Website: ulta-beauty
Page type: store-pickup
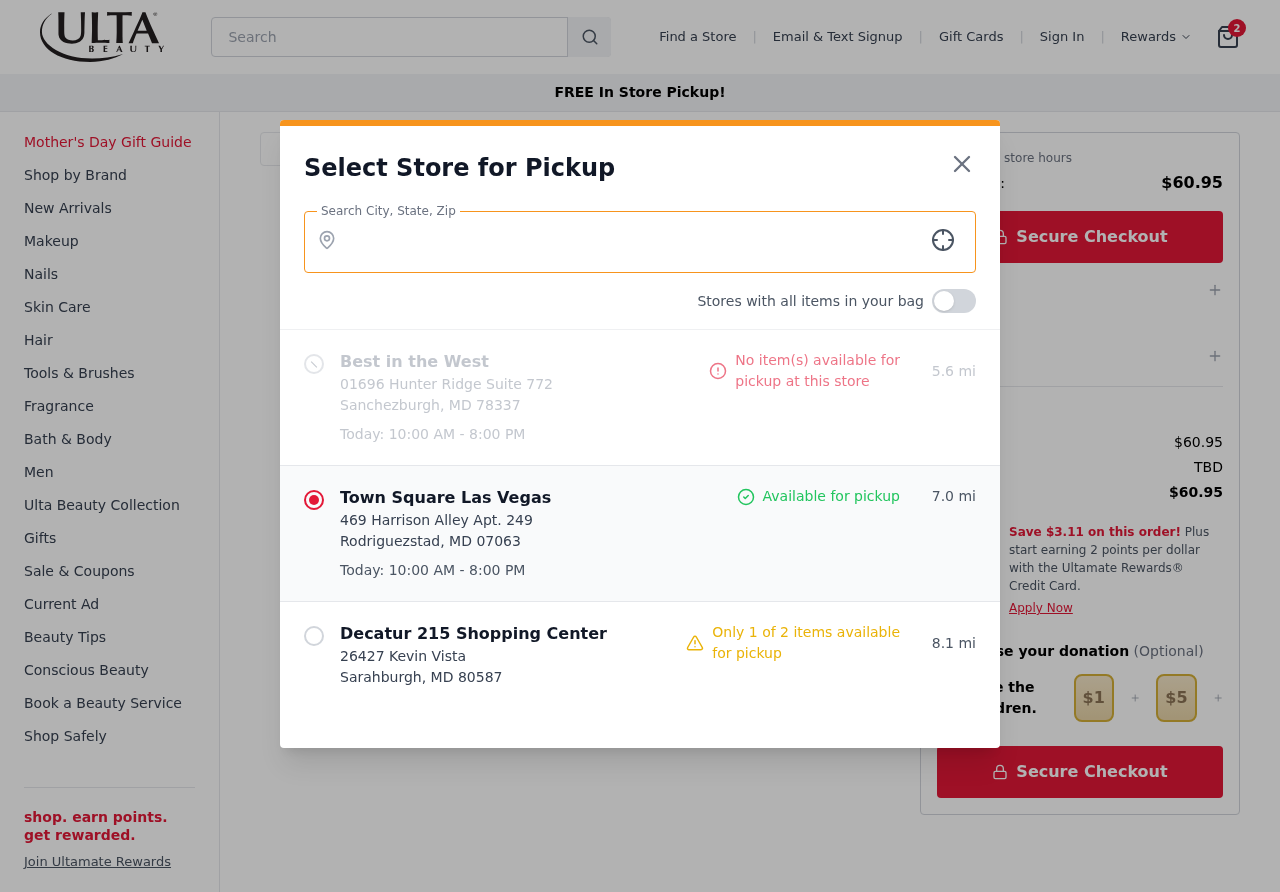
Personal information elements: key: PII_CITY
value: North Jessica
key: PII_LOCATION1_CITY_STATE_ZIP
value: Sanchezburgh, MD 78337
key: PII_LOCATION1_NAME
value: Best in the West
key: PII_LOCATION1_STREET
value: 01696 Hunter Ridge Suite 772
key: PII_LOCATION2_CITY_STATE_ZIP
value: Rodriguezstad, MD 07063
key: PII_LOCATION2_NAME
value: Town Square Las Vegas
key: PII_LOCATION2_STREET
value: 469 Harrison Alley Apt. 249
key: PII_LOCATION3_CITY_STATE_ZIP
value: Sarahburgh, MD 80587
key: PII_LOCATION3_NAME
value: Decatur 215 Shopping Center
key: PII_LOCATION3_STREET
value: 26427 Kevin Vista
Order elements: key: ORDER_NUM_ITEMS
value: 2
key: ORDER_TOTAL
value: $60.95
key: ORDER_SUBTOTAL
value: $60.95
Search elements: key: HEADER_SEARCH
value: Search
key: SEARCH_STORE_LOCATION
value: North Jessica